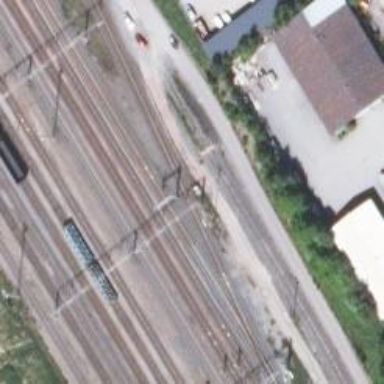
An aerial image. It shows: Railway track with continuous electrified contact line.